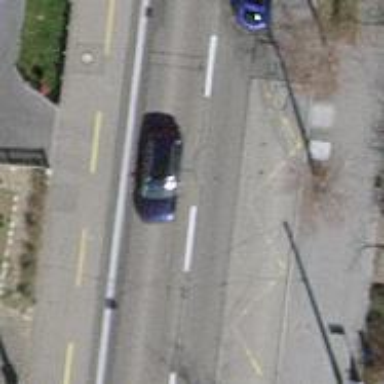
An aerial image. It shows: Bus stop for trolleybuses with designated stop position for public transport.